Question: Let's say that in SQL, I have two tables:

In my EDMX,, I have a function import for a SPROC which returns columns corresponding the entity type for Table A.
If in the the SPROC, I select the corresponding data from Table B, will Entity Framework (4.1) know to associate that data without doing a lazy fetch to the database later on, when I request A.B.Name?
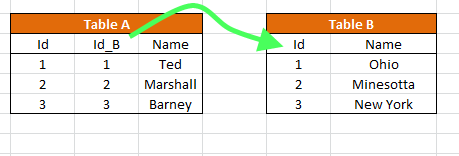
Answer: Function import in .NET 4.0 can select data only from single table. You need two separate stored procedures to load both principal and dependent entities. Multiple result sets in EF 4.0 were supported only through <URL>.
.NET 4.5 also <URL>. I didn't try yet if it is fixed in VS 2012 November Update.
Once you have stored procedure(s) returning result set for both principal and dependent table, EF will ensure that relations are correctly set up and you can always turn off lazy loading to make sure that there are no additional queries to the database.